Question: Hello StackOverflowers
I have created an application that Segments an image on the basis of a predefined color using inRange function. I then draw bounding box around the detected object.
My question here is how do I determine region properties such as: area, size, height and with, center point.
Here i placed a screen dump example.....

How should i approach to retrieve region properties of these bounding boxes or any other bounding boxes that get drown.......?
'''
vector<vector<Point> > contours;
vector<Vec4i> hierarchy;
findContours(mBlur, contours, hierarchy, CV_RETR_EXTERNAL, CV_CHAIN_APPROX_SIMPLE, Point(0, 0) );
/// Approximate contours to polygons + get bounding rects and circles
vector<vector<Point> > contours_poly( contours.size() );
vector<Rect> boundRect( contours.size() );
vector<Point2f>center( contours.size() );
vector<float>radius( contours.size() );
for( int i = 0; i < contours.size(); i++ )
{ approxPolyDP( Mat(contours[i]), contours_poly[i], 3, true );
boundRect[i] = boundingRect( Mat(contours_poly[i]) );
}
/// Draw polygonal contour + bonding rects
Mat drawing = Mat::zeros( range_out.size(), CV_8UC3 );
for( int i = 0; i< contours.size(); i++ )
{
Scalar color = Scalar(255,0,255);
drawContours( drawing, contours_poly, i, color, 1, 8, vector<Vec4i>(), 0, Point() );
rectangle( drawing, boundRect[i].tl(), boundRect[i].br(), color, 2, 8, 0 );
}
'''
Regards
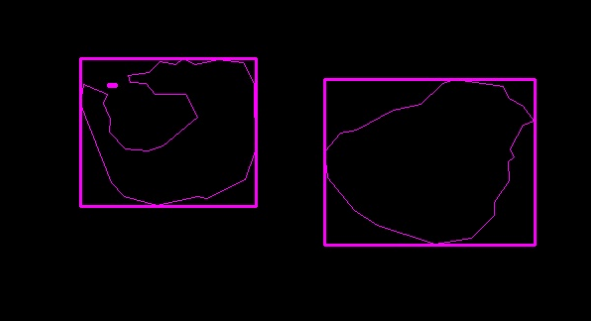
Answer: You can get the area by using the built in OpenCV <URL>. There are other functions there too to get everything you need.